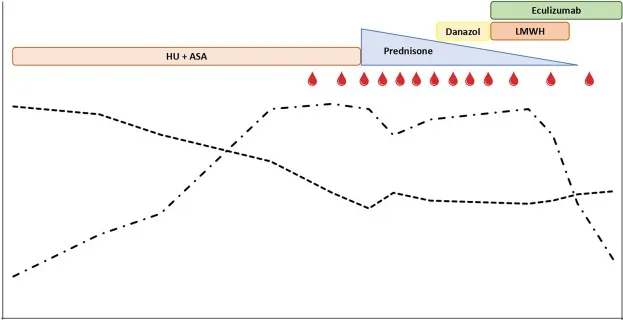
Trend of hemoglobin (Hb; dotted black line) and lactate dehydrogenase (LDH; dashed-dotted black line) levels along the patient's clinical journey. ULN, upper limit of normal; HU, hydroxyurea; ASA, acetylsalicylic acid; LMWH, low-molecular weight heparin; ET, essential thrombocythemia; PNH, paroxysmal nocturnal hemoglobinuria. Red drops represent red blood cell transfusions.
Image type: pathology (immunostaining)